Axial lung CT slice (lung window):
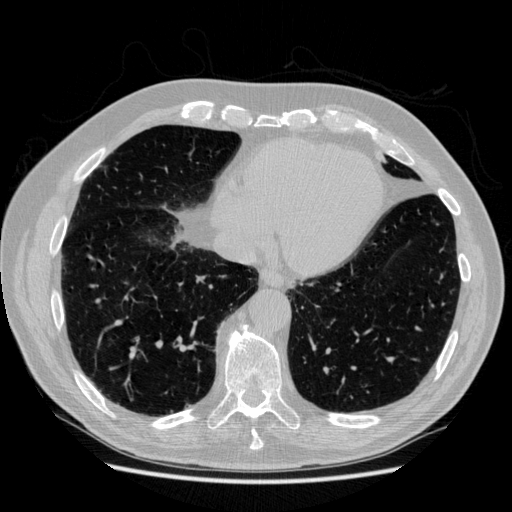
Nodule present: no